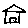
Label: house